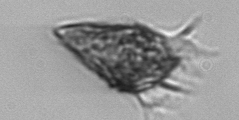
Label: Strombidium_wulffi